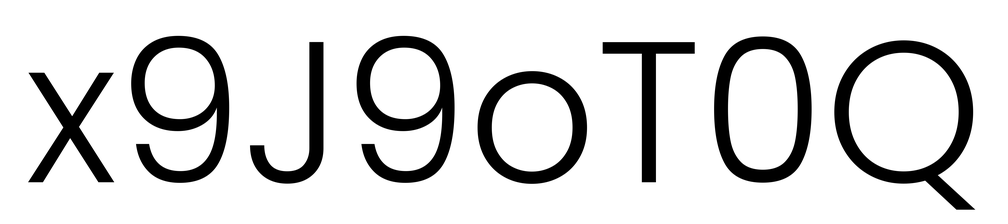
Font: Poppins-Light